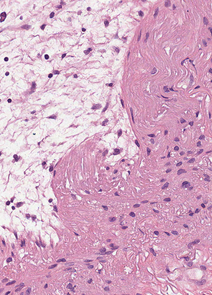
Tumor epithelial tissue: no
Tumor-associated stroma tissue: yes
Normal tissue: no